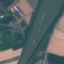
Land use / land cover class: River